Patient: sex M, age 60
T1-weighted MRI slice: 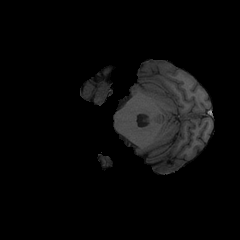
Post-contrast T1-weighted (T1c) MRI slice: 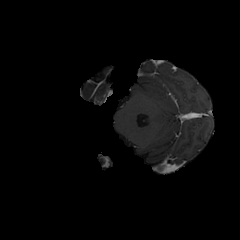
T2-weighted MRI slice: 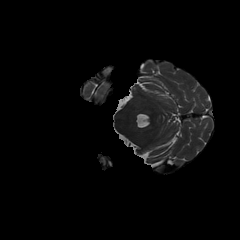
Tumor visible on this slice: no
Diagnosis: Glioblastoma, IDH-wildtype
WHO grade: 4